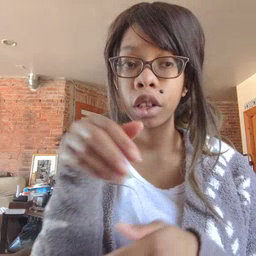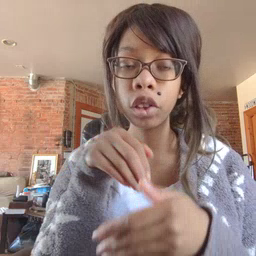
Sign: into